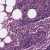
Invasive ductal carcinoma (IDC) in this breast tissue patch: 0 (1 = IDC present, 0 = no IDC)